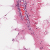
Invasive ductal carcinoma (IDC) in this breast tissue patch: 0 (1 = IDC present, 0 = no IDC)